Chest X-ray. View position: PA
Patient age: 64
Patient sex: M
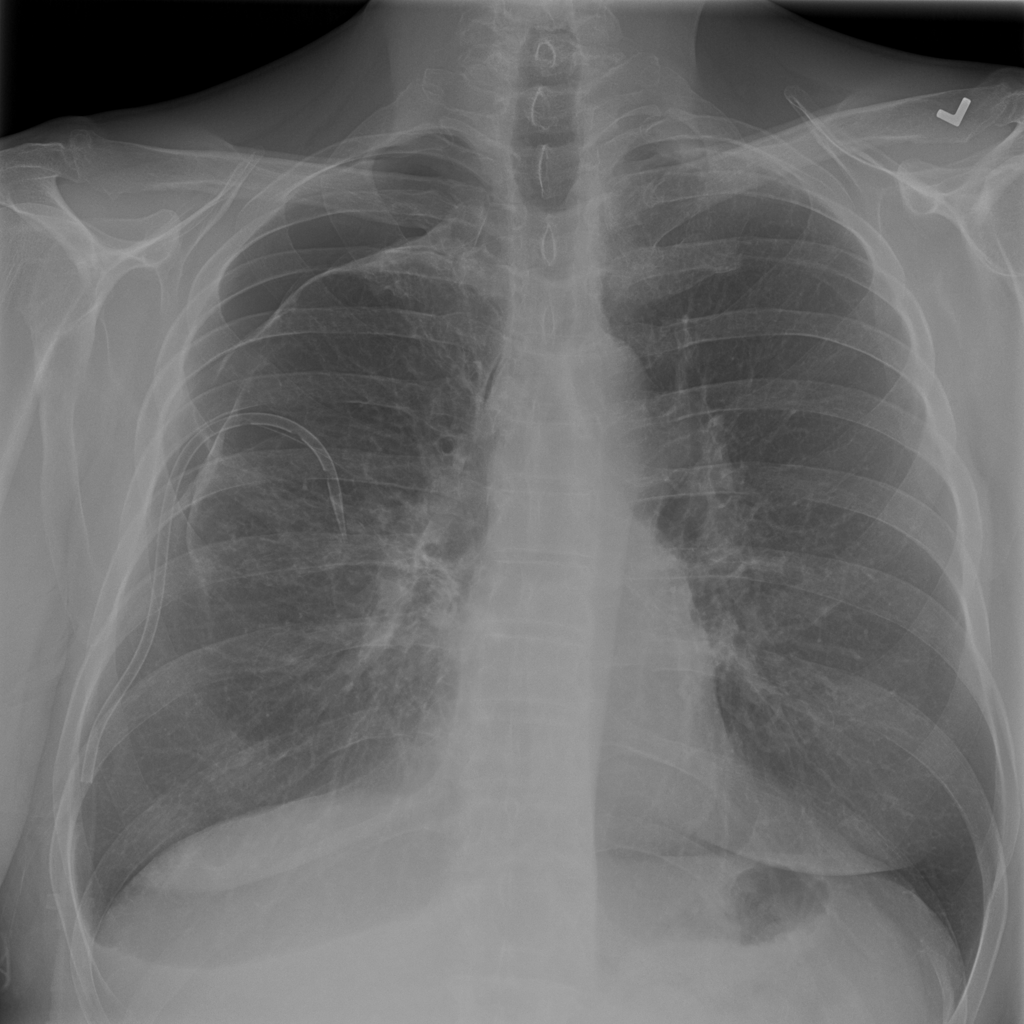
Finding: Pneumothorax